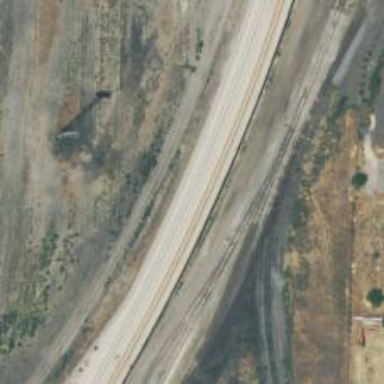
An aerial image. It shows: Railway tracks on embankment.